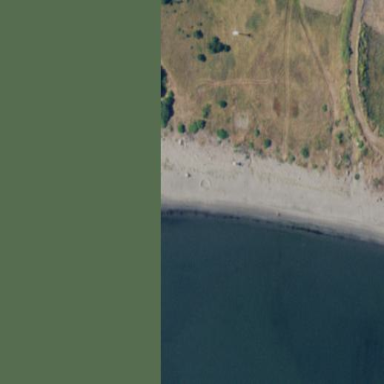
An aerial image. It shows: Sandy beach with natural surroundings.